Question: I just recently bought my own server with IIS7, and I'm trying to set up SMTP so that I can send an e-mail from my website.
Here's my smtp settings:

Here is my code that sends the e-mail:
'''
private static void SendEmail(IEnumerable<MailAddress> to,
IEnumerable<MailAddress> bcc, MailAddress from,
string subject, string bodyHtml)
{
var mail = new MailMessage { From = from, Subject = subject,
Body = bodyHtml, IsBodyHtml = true };
foreach (var address in to)
{
mail.To.Add(address);
}
foreach (var address in bcc)
{
mail.Bcc.Add(address);
}
try
{
string server = ConfigurationManager.AppSettings["SMTPServer"];
int port = Int32.Parse(ConfigurationManager.AppSettings["SMTPPort"]);
var smtp = new SmtpClient
{
Host = server,
Port = port
};
smtp.Send(mail);
}
catch (Exception err)
{
}
}
'''
And my config settings:
'''
<add key="SMTPServer" value="localhost" />
<add key="SMTPPort" value="25" />
'''
I get an error at 'smtp.Send(mail);' that says:
>
Well, I have no authentication requirements on my smtp server, it says so in my settings in the screenshot.
I looked around, and other people had this problem if they were sending the e-mail from a different e-mail specified in their settings, but I'm sending mine from 'info@mysite.com'. I am sending it to an '@gmail.com' account though, so it is sending to a non-local e-mail address.
What am I doing wrong here?
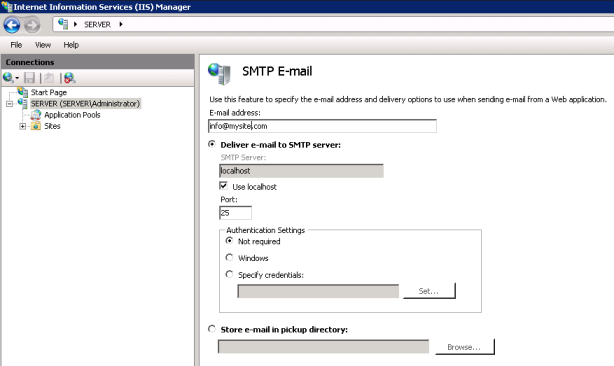
Answer: Make sure SMTP is up and running and no errors are being thrown. Here is a reference that might help.
<URL>